Current action and preconditions to check: path_clear

Your task: For each precondition in the list above, predict whether it will hold at this action.

Consider the current scene as observed from the mobile robot's camera, and analyze the predicted future states of all dynamic agents (e.g., people, animals, vehicles, or any moving entities) within the NEXT SECOND.

IMPORTANT: Only answer "very likely" if you are absolutely certain—based on strong, clear evidence—that a dynamic agent will violate the precondition in the predicted future state. Do NOT answer "very likely" for unlikely, ambiguous, or low-probability risks.

Ask yourself for each precondition: Is there a high probability, with clear and convincing evidence, that the predicted future states of any dynamic agent will interfere with the predicted future state of the currently executing action within the NEXT SECOND, causing that precondition to fail?

Assess the risk level based on these predictions. Use "likely" or "very likely" if motions create a clear risk of interference.

Use "neutral" or "improbable" if agents are nearby but their predicted paths are clearly diverging or non-conflicting.

Failure Risk Categories: "very improbable", "improbable", "neutral", "likely", "very likely"

Answer Format: Output ONLY the probability_of_failure value from these categories: "very improbable", "improbable", "neutral", "likely", "very likely"

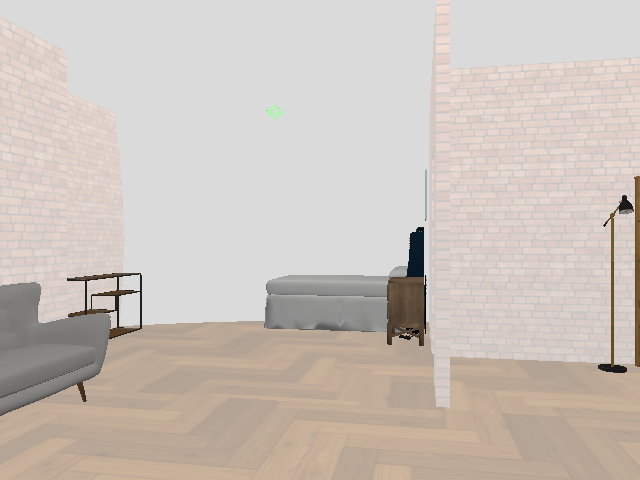

Answer: very improbable